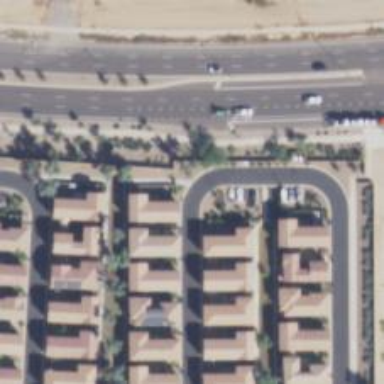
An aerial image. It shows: Residential road.